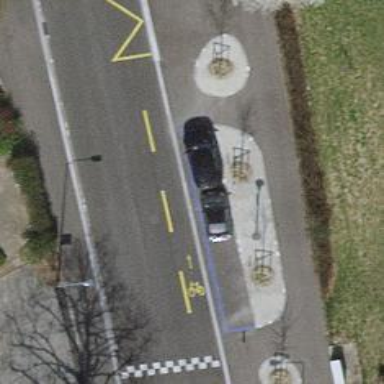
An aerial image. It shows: Residential road with asphalt surface. The road has sidewalks on both sides and dedicated cycle lane on the left side.